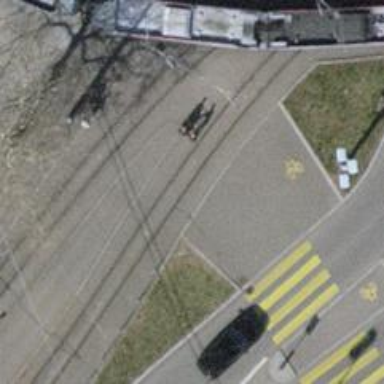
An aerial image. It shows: Kerb barrier.